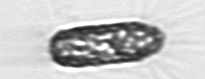
Label: Corethron_hystrix